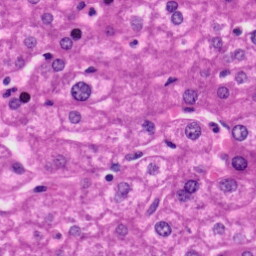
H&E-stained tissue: Liver